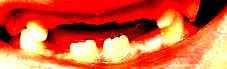
Condition: hypodontia